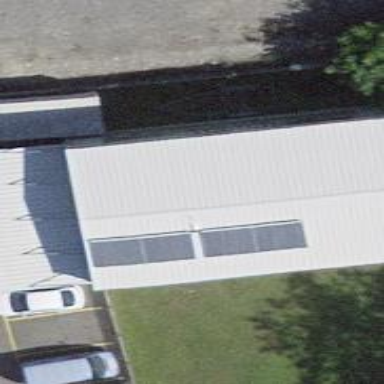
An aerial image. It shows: Solar power generator utilizing photovoltaic technology with solar photovoltaic panels.